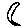
Label: moon